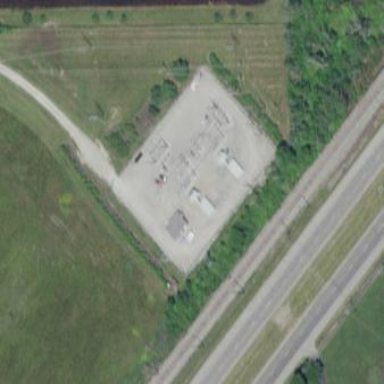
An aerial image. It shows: Power substation.